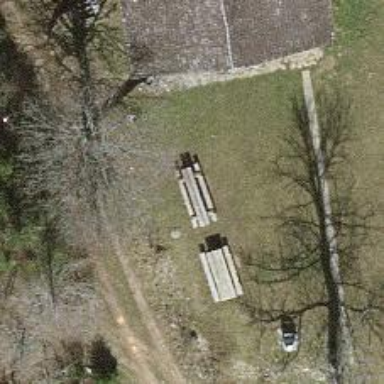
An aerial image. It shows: Picnic table located in leisure land area.